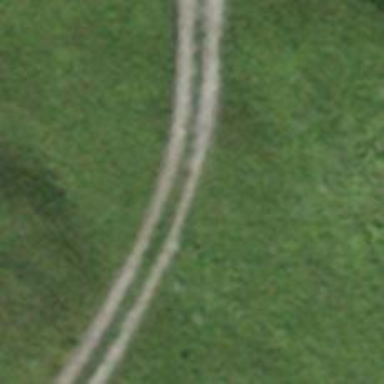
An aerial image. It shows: Track with grade2 tracktype.